Question: Count the number of objects in the diagram.
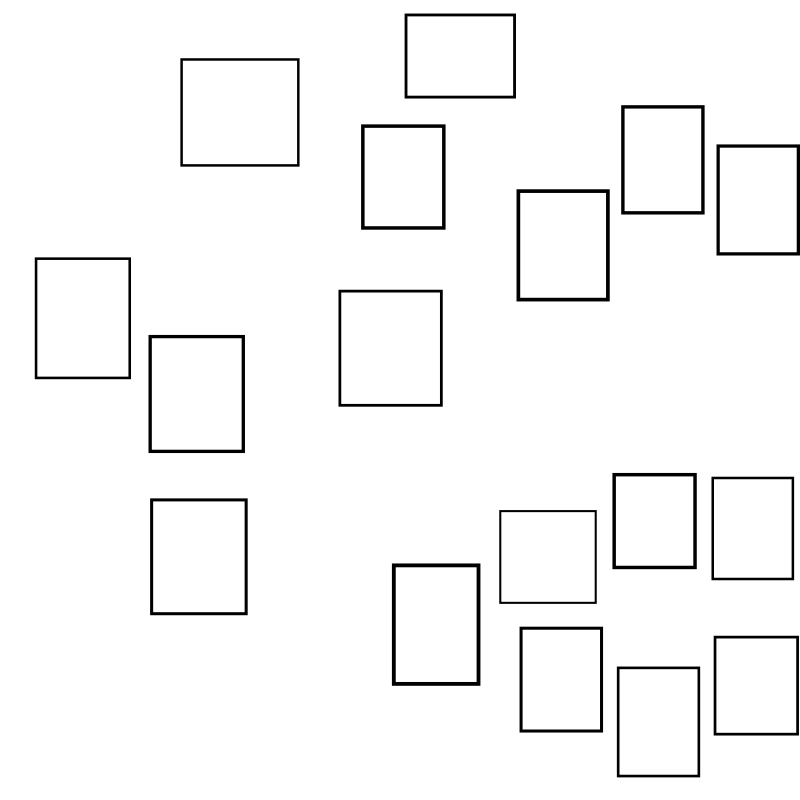
Answer: 17